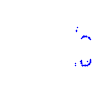
Particle: proton